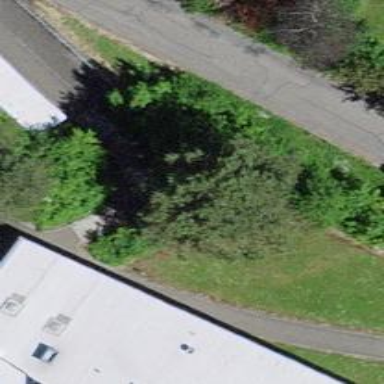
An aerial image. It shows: Bicycle parking facility.